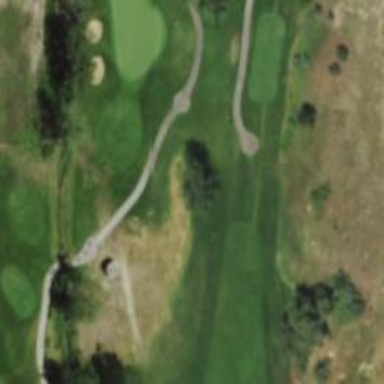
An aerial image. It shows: Well-maintained golf cartpath track.